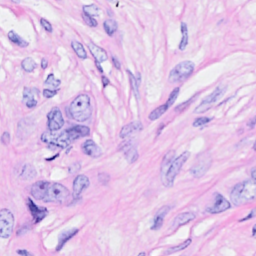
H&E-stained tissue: Breast